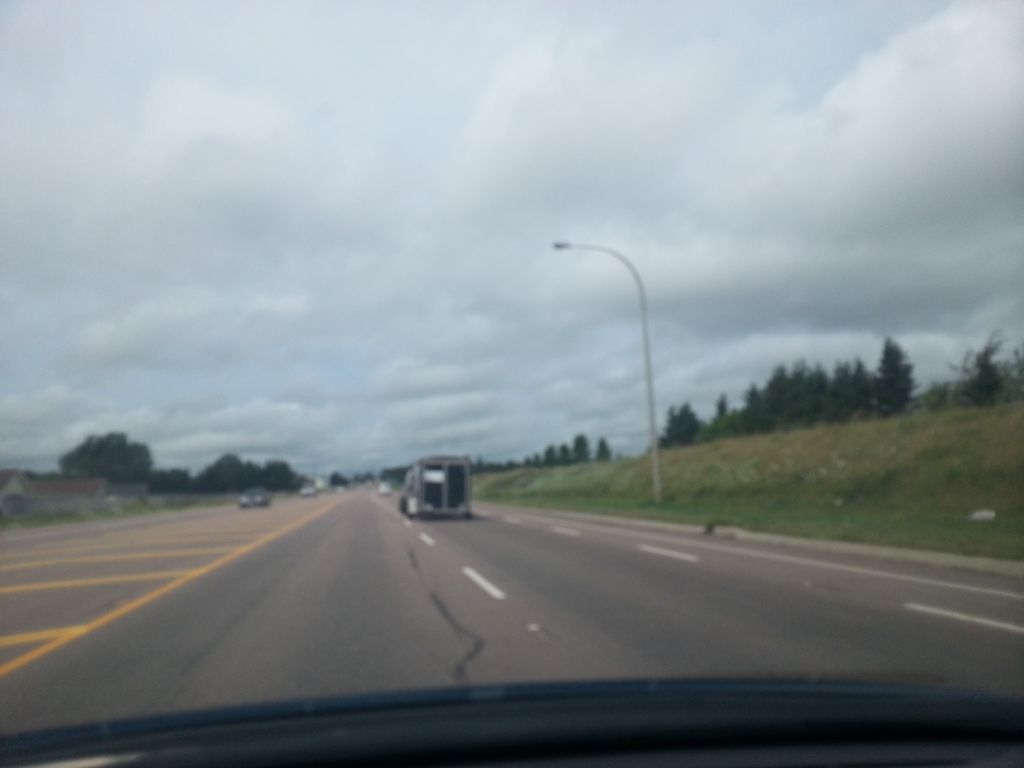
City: charlottetown